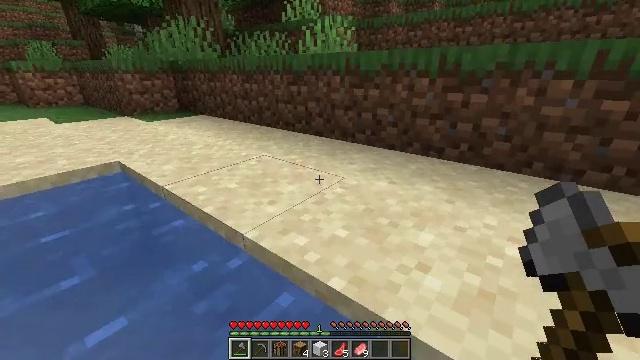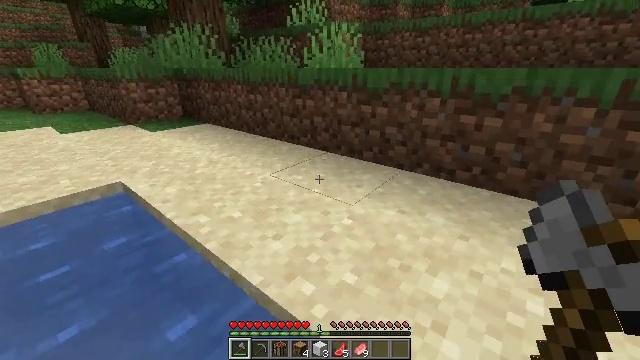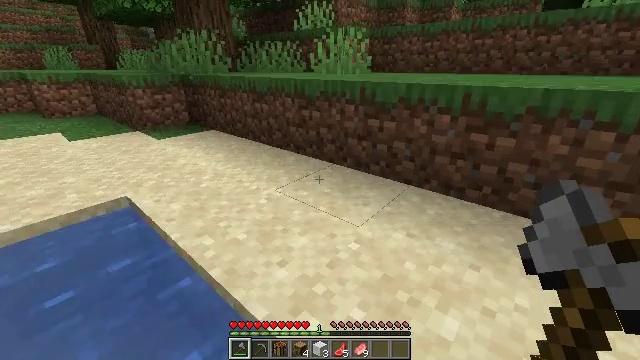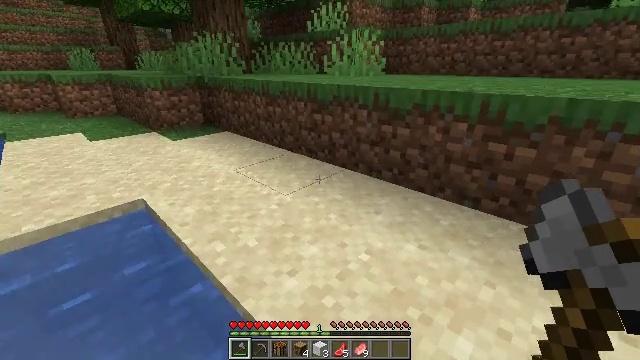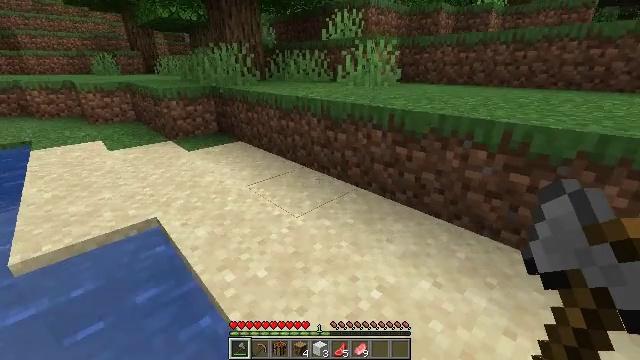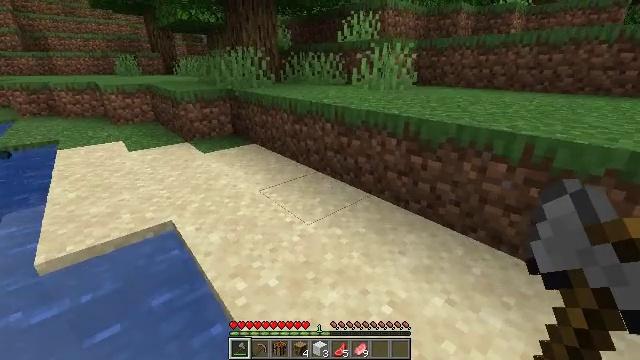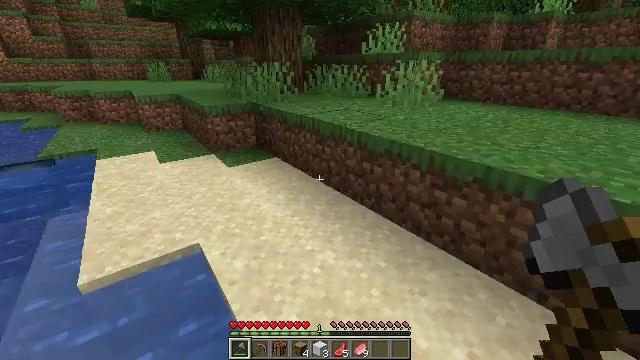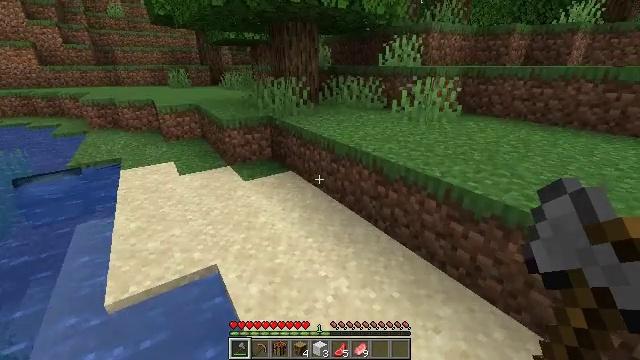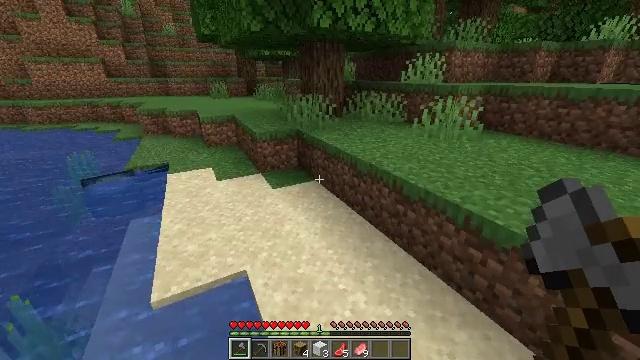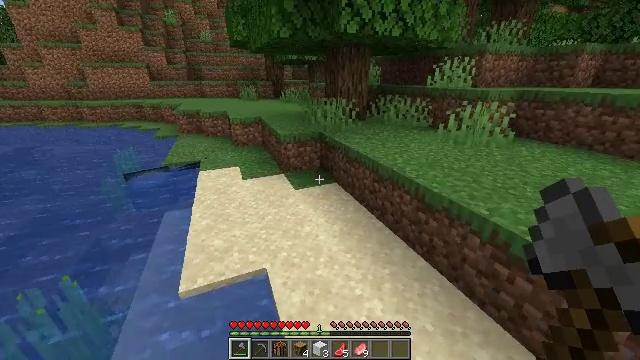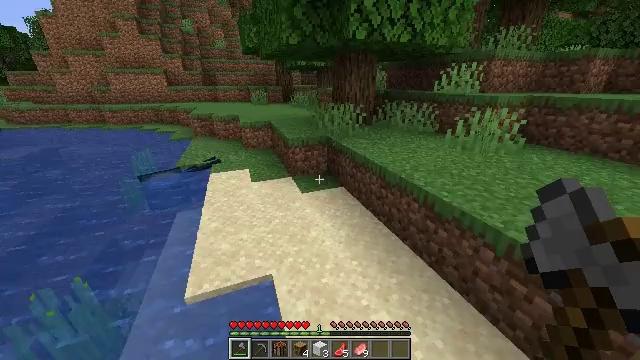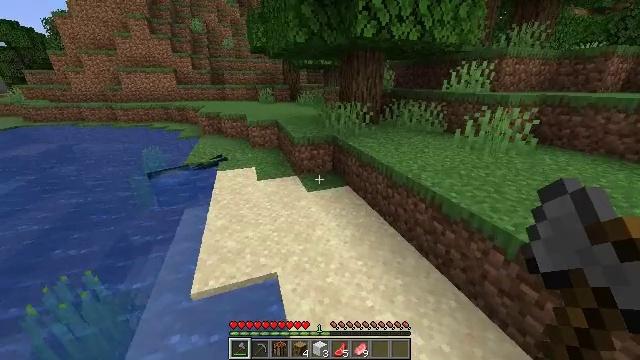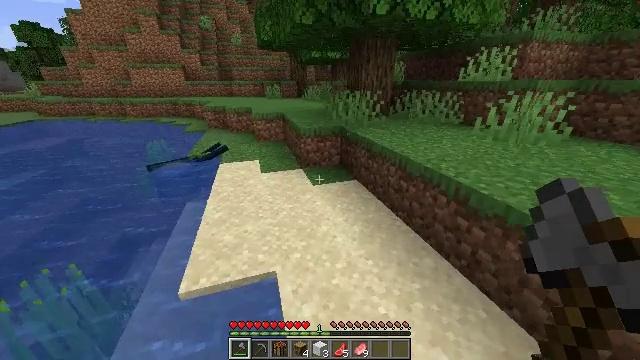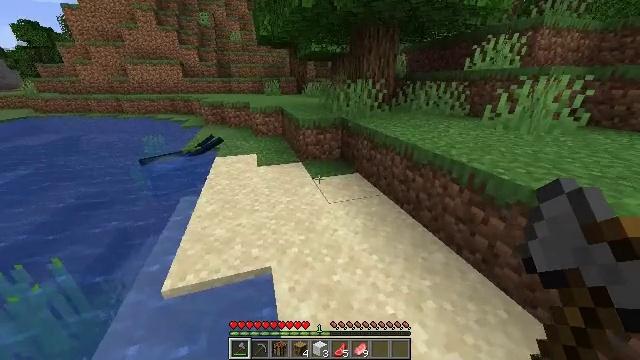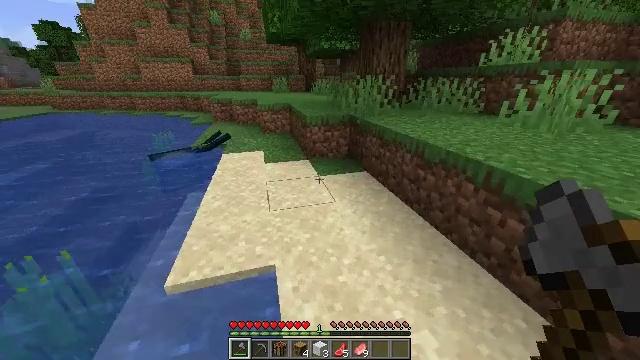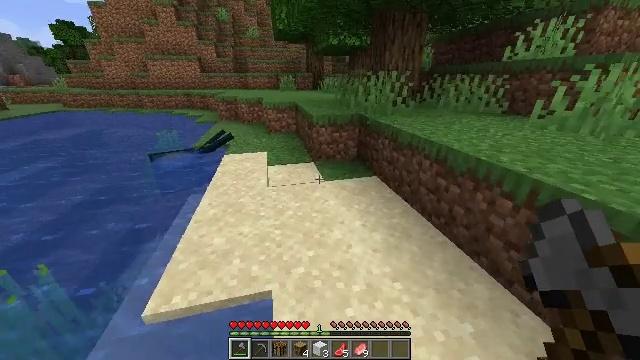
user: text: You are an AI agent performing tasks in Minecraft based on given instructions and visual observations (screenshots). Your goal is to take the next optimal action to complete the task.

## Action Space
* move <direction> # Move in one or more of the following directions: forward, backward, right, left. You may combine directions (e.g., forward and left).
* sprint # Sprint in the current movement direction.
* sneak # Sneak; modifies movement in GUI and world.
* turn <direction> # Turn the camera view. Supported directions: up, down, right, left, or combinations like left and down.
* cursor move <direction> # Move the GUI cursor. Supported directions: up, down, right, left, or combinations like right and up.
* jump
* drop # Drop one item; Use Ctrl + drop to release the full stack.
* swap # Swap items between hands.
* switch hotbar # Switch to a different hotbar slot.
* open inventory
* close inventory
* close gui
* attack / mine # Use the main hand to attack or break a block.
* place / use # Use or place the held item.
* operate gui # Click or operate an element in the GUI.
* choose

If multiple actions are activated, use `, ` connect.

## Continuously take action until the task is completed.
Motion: motion action
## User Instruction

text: Hunt a squid.
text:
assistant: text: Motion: move forward, sprint, jump
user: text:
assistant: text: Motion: move forward, sprint, turn left, jump
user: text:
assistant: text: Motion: move forward, sprint, turn left, jump
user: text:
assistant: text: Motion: move forward, sprint, turn left, jump
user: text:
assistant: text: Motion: move forward, sprint, turn left, jump
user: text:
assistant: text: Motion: move forward, sprint, turn left, jump
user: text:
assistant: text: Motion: move forward, sprint, turn left, jump
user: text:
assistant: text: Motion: move forward, sprint, turn left, jump
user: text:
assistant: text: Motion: move forward, sprint, turn left, jump
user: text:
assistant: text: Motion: move forward, sprint, turn left
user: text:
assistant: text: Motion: move forward, sprint, turn left
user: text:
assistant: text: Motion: move forward, sprint, turn left
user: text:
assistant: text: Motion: move forward, sprint
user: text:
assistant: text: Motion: move forward, sprint, turn left
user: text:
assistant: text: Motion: move forward, sprint, turn left
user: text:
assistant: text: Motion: move forward, sprint
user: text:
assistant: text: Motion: move forward, sprint
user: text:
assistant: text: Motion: move forward, sprint
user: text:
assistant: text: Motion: move forward, sprint, turn left
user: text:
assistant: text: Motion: move forward, sprint, turn left
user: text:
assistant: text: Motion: move forward, sprint, turn left
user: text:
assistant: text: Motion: move forward, sprint, turn left and down
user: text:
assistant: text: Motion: move forward, sprint, turn left and down
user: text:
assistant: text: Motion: move forward, sprint, turn left and down
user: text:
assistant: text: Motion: move forward, sprint
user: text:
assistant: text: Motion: move forward, turn left
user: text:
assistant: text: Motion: move forward, turn left
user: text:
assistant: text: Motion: move forward, turn left and down
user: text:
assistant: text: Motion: move forward, turn left and down
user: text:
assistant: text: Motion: move forward, turn left and down